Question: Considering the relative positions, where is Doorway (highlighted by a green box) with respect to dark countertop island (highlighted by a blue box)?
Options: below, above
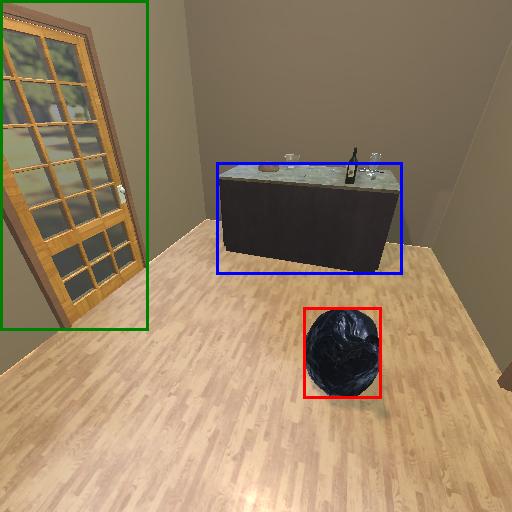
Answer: below